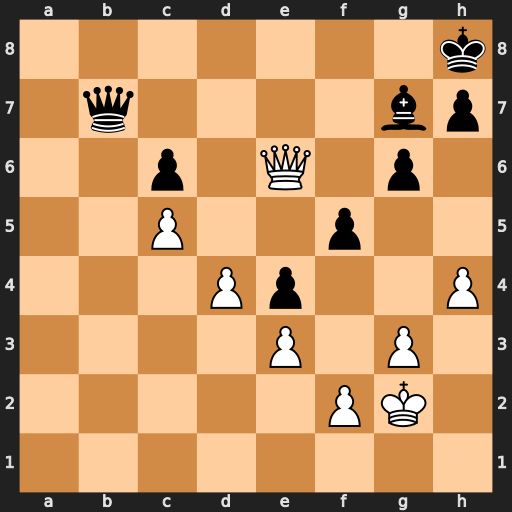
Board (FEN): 7k/1q4bp/2p1Q1p1/2P2p2/3Pp2P/4P1P1/5PK1/8
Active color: w
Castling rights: -
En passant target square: -
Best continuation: Qe8+ Bf8 Qxf8#